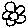
Label: flower